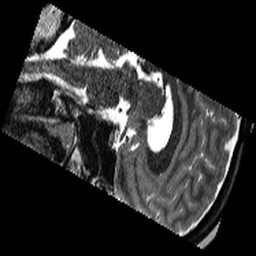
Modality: T2w
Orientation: sagittal